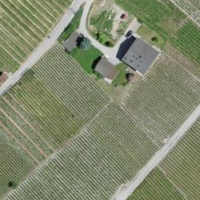
EUNIS habitat code: 40
Species observed at this site:
Lepidium draba